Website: lowes
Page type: stored-credit-cards
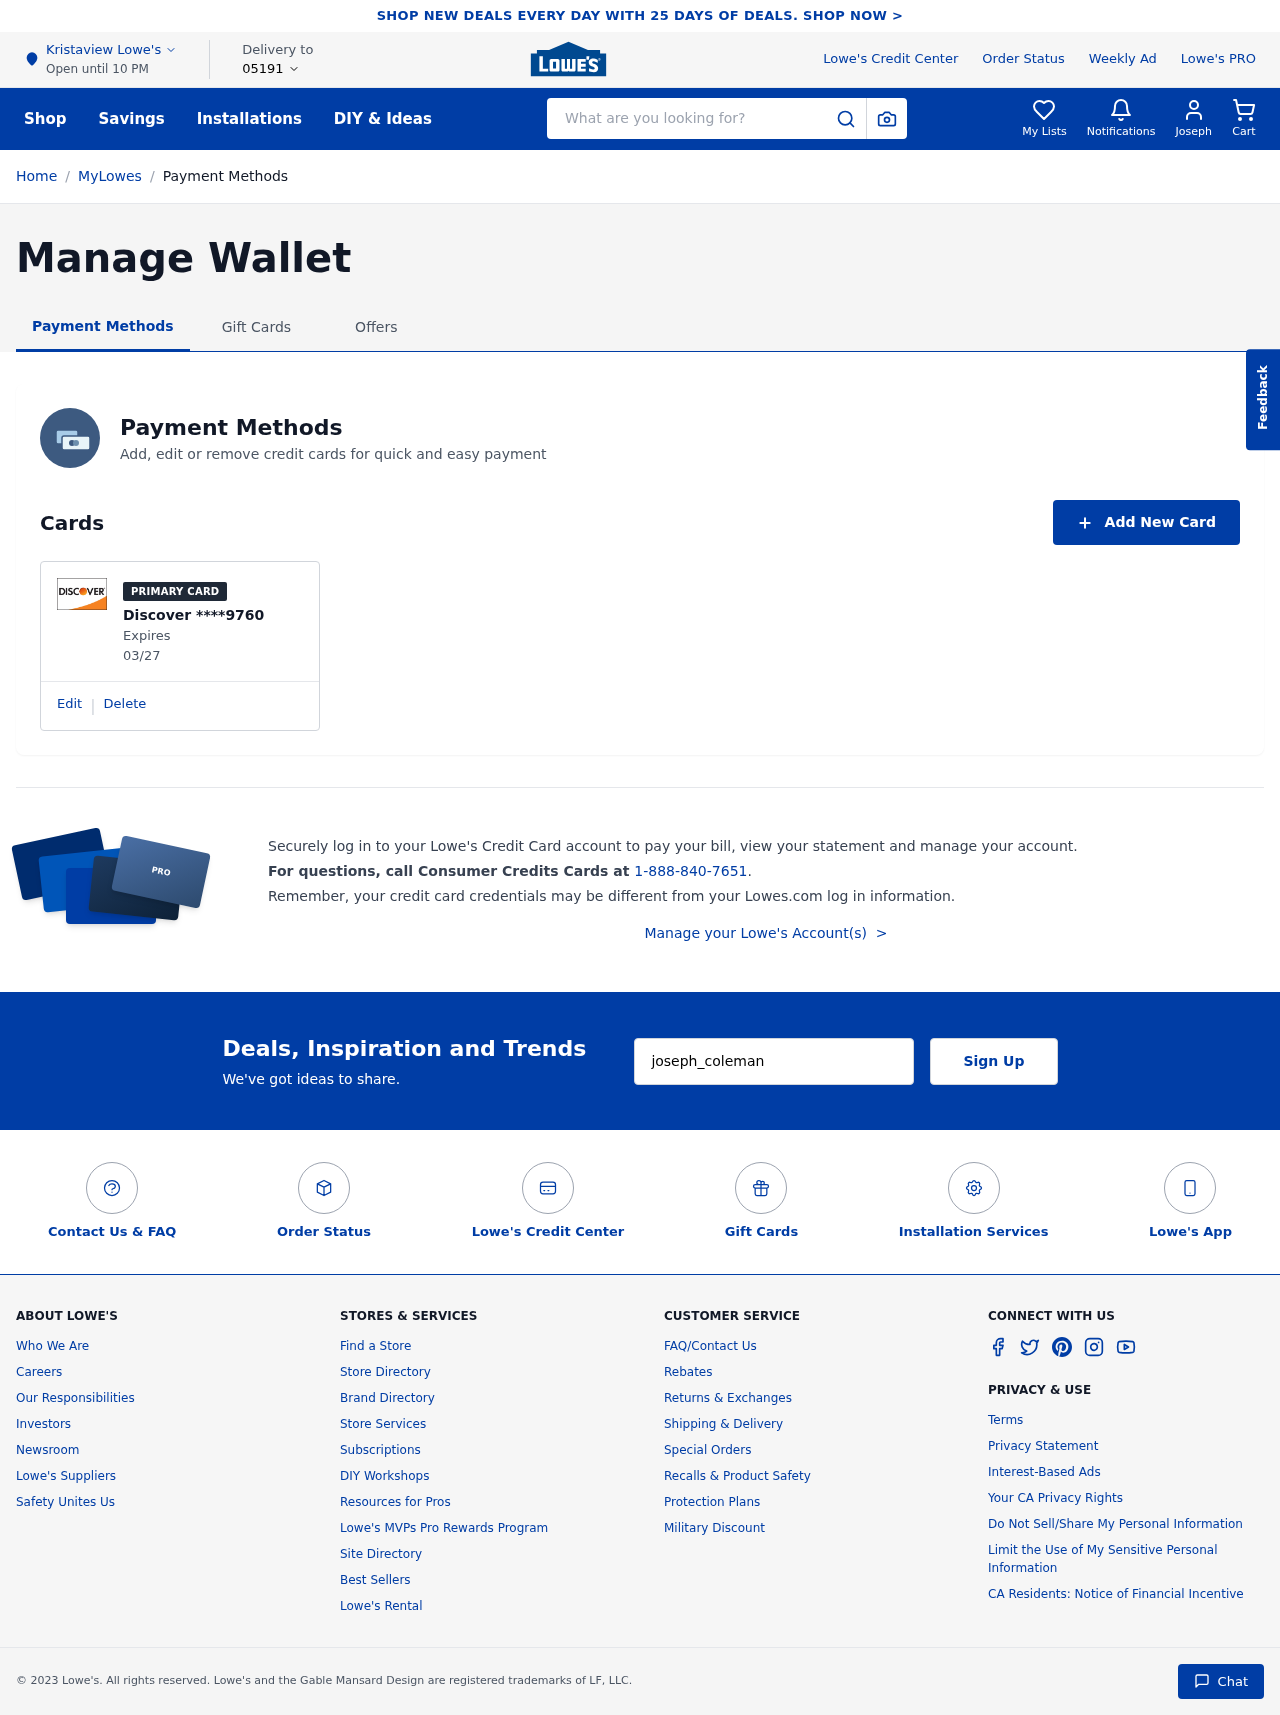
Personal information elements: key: PII_CARD_EXPIRY
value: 03/27
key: PII_CARD_LAST4
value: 9760
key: PII_CARD_TYPE
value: Discover
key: PII_CITY
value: Kristaview
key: PII_EMAIL
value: joseph_coleman@yahoo.com
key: PII_FIRSTNAME
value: Joseph
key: PII_POSTCODE
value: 05191
Search elements: key: HEADER_SEARCH
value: What are you looking for?